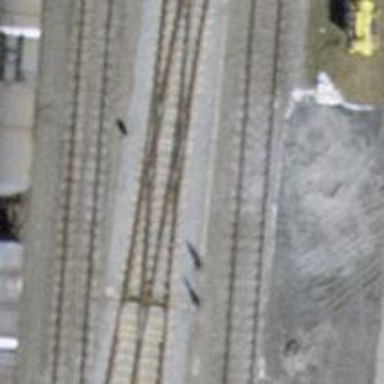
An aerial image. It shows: Single-track railway spur.